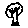
Label: tree